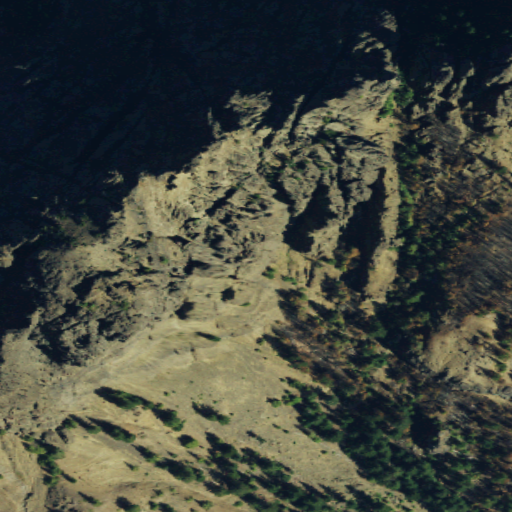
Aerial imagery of mountain in Washington named Fifes Peaks containing grassland, shrub, evergreen forest, and barren land